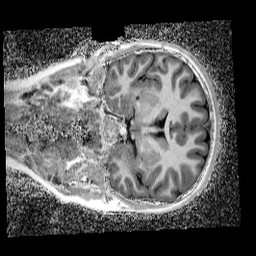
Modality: UNIT1_denoised
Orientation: coronal
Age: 10
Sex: female
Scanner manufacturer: siemens
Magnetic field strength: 3 T
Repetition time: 4 s
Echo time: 0.00299 s